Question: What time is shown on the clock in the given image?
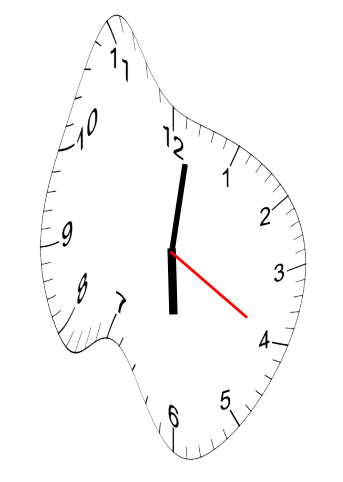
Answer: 06:01:20